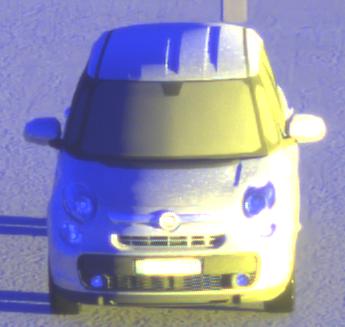
Make: Fiat
Model: 500L 1.4 16V
Detailed model: 500L (199)
Model produced from: 2012/10
Model produced until: 2017/05
Doors: 5
Color: white
Road condition: dry road
Daytime: sunrise or sunset
Contrast: high contrast